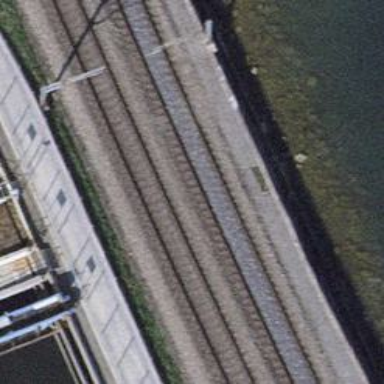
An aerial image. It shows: Single railway track with electrified contact line.